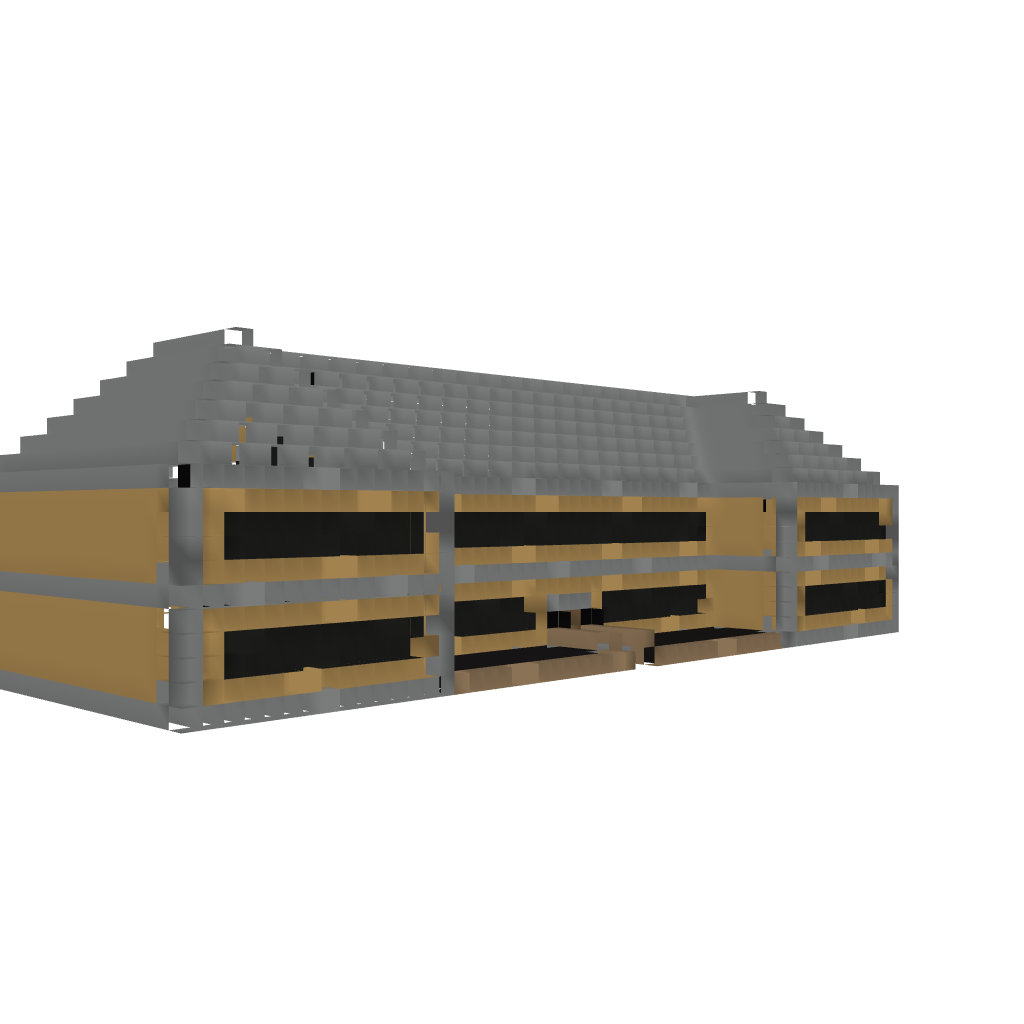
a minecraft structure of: Deluxe Mansion